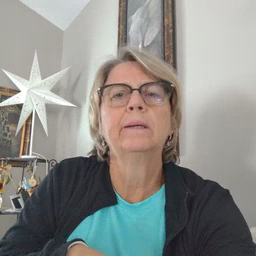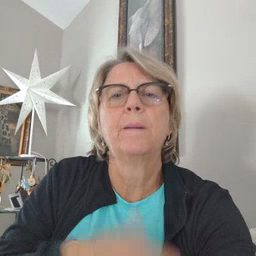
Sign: hide